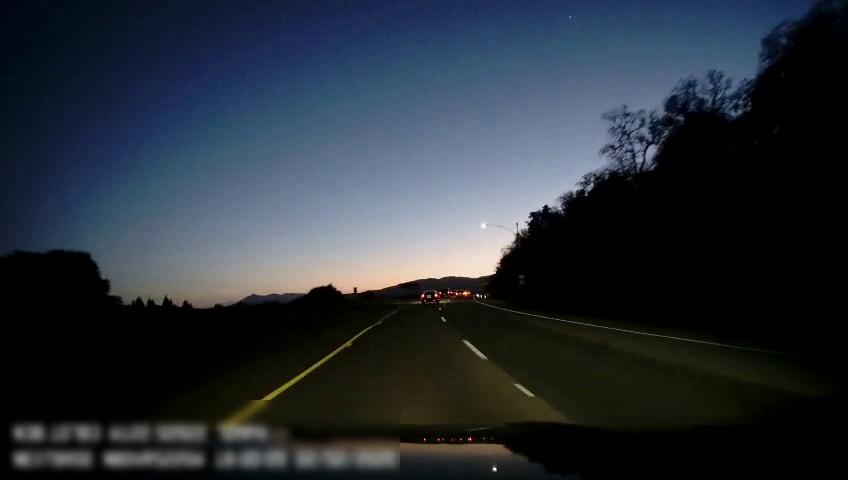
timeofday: Dusk/Dawn/Twilight
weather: Sunny
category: Drivable Space
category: Vehicles | Car
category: Vehicles | Car
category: Lanes | Current Lane
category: Lanes | Current Lane
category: Lanes | Alternate Lane